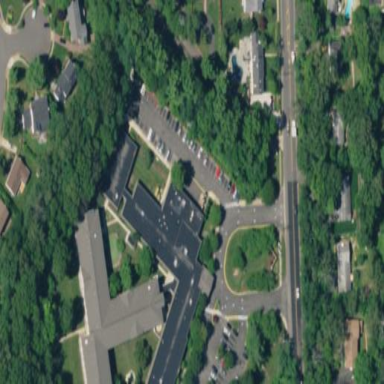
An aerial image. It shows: Parking area with surface.